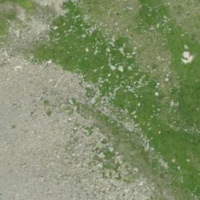
EUNIS habitat code: 31
Species observed at this site:
Montifringilla nivalis
Oenanthe oenanthe
Pyrrhocorax graculus
Prunella collaris
Linaria cannabina
Anthus spinoletta